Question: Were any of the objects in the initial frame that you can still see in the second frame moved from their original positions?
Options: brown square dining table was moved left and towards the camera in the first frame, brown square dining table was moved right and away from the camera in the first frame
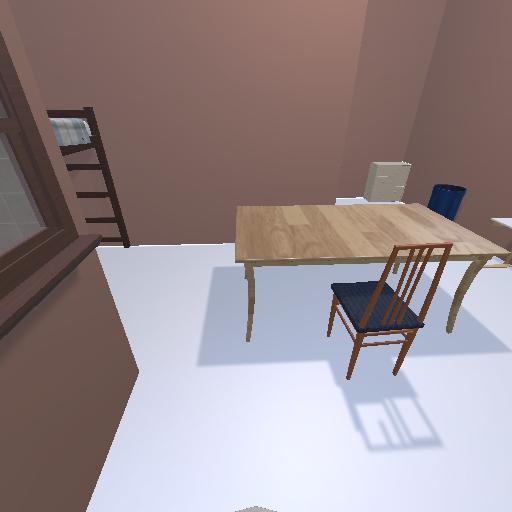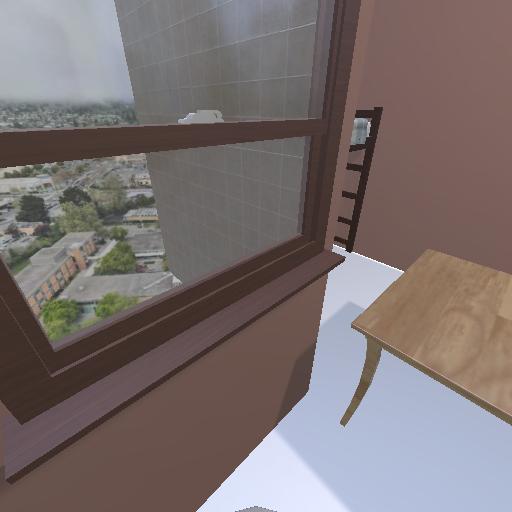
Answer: brown square dining table was moved left and towards the camera in the first frame